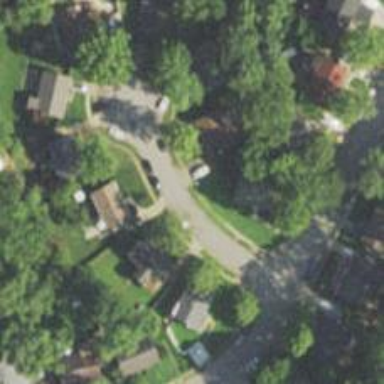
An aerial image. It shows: Asphalt road in residential area.